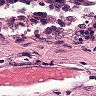
Metastatic tissue present: no